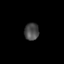
Tissue: lung
Cell type: Epithelial cells
Senescence score: 0.2122
Nuclear area (px): 242
Mean DAPI intensity: 73.388